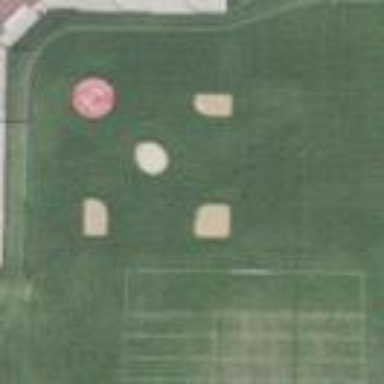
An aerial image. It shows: Softball pitch for leisure land activities.